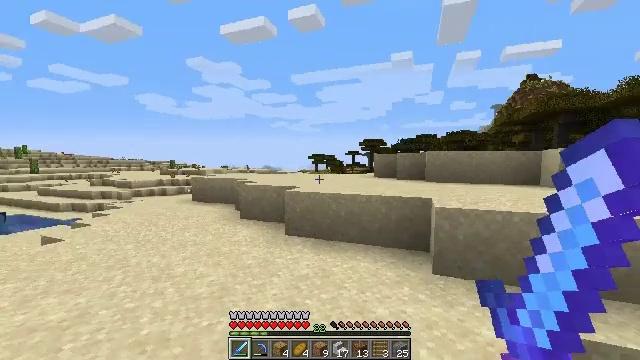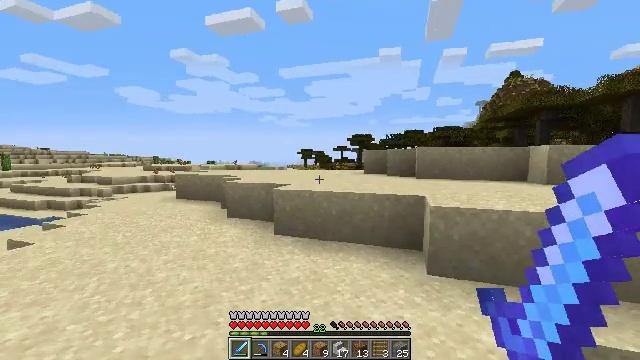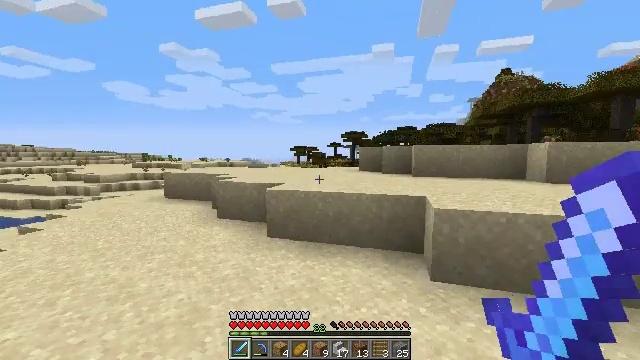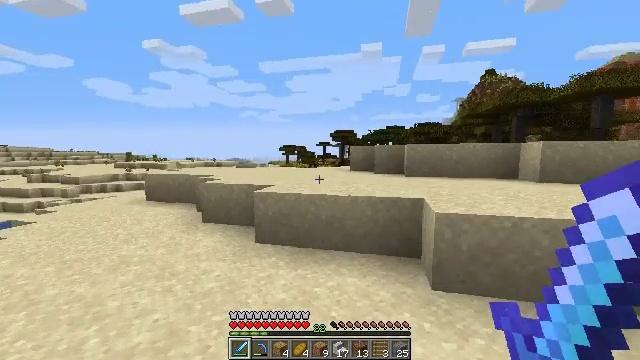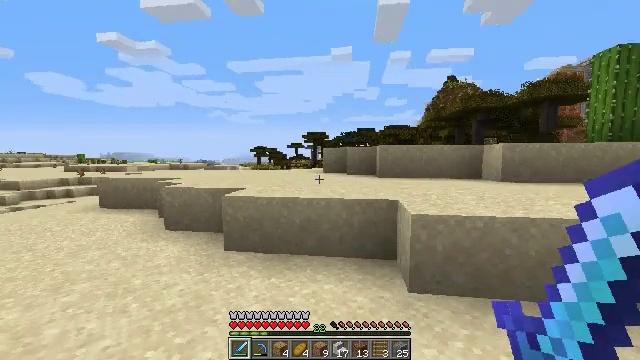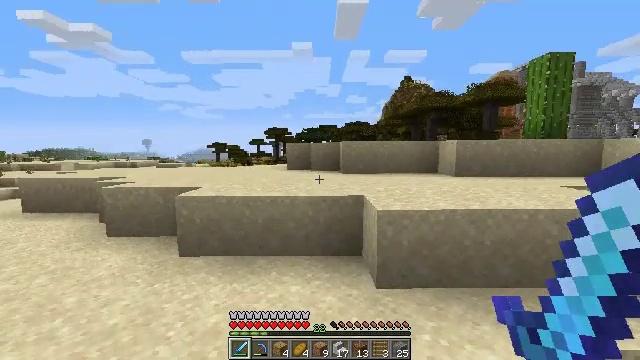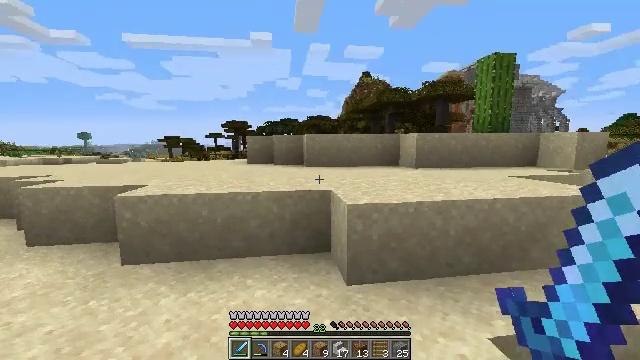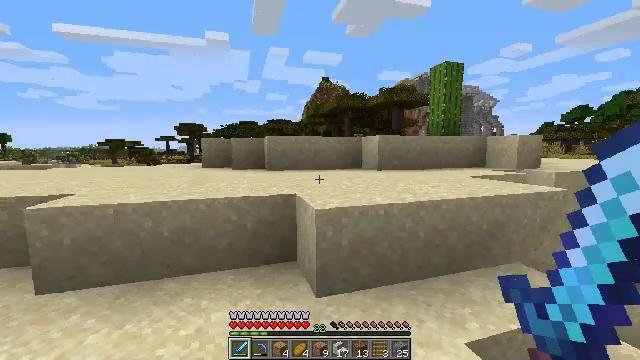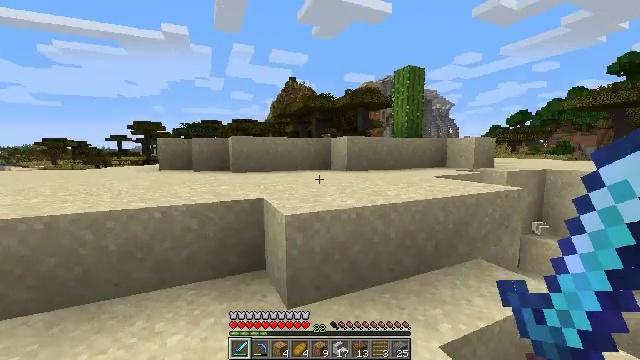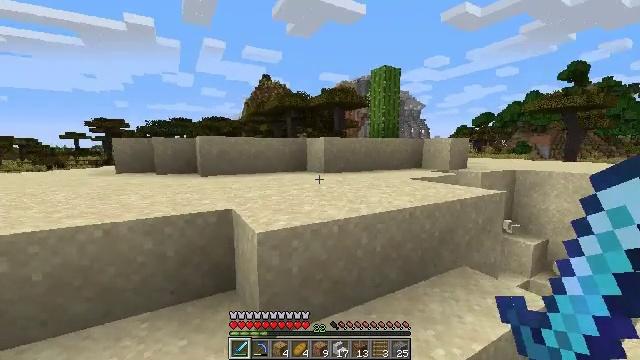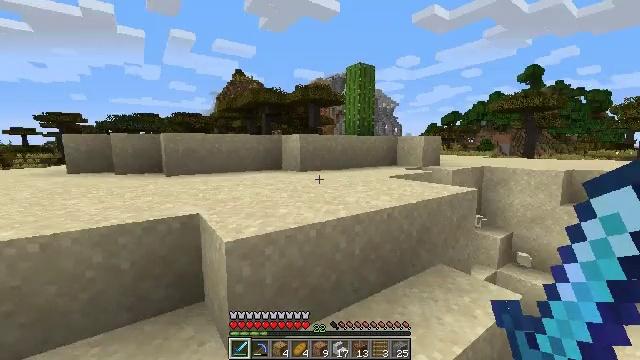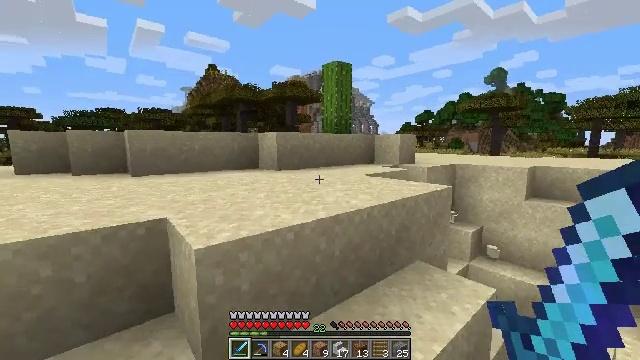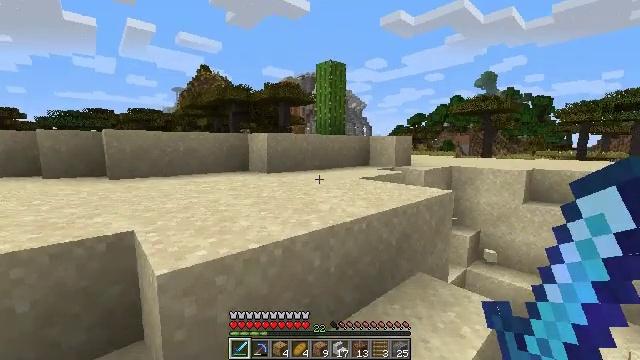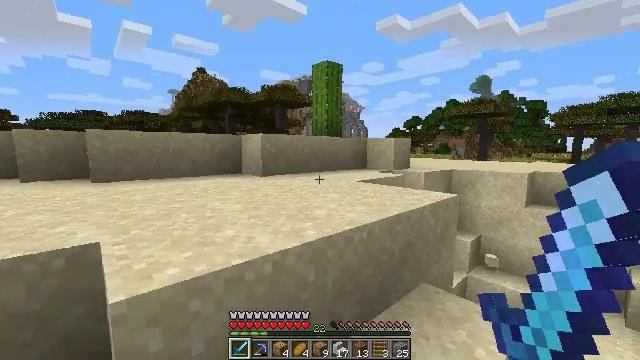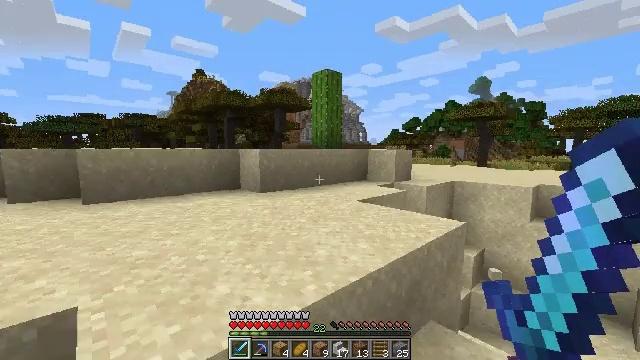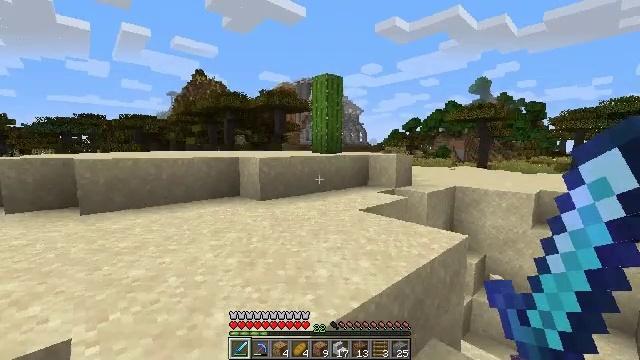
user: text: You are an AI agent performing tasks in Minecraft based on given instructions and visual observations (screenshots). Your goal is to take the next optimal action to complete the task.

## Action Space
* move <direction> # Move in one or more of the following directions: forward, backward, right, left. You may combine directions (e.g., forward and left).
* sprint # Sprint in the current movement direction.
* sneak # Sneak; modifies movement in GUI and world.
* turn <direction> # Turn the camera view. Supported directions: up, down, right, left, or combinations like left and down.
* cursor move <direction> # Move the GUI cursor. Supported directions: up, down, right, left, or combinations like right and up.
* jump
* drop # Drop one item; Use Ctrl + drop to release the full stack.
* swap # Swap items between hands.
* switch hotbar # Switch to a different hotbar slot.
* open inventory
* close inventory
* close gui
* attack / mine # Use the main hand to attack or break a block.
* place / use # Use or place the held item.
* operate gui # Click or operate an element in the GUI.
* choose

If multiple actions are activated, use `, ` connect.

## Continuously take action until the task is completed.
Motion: motion action
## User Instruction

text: Drop an iron nugget.
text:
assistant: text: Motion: move forward, turn right
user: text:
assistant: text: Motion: move forward, turn right
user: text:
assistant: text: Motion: move forward, turn right
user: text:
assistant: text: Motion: move forward, turn right
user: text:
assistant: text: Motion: move forward, turn right
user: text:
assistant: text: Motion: move forward, turn right and down
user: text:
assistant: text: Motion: move forward, turn right
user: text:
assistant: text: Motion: move forward, turn right
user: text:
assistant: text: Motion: move forward, turn right
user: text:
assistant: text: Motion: move forward, turn right
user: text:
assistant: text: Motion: move forward, turn right
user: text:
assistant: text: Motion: move forward, turn right
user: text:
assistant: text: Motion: move forward
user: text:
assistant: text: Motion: move forward, jump
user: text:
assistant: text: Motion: move forward, jump
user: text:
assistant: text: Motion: move forward, jump
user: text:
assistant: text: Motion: move forward, jump
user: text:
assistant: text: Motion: move forward, jump
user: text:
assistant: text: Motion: move forward
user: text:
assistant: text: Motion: move forward
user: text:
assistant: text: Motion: move forward
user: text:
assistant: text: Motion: move forward, turn right and down
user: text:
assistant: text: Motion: move forward, turn right and down
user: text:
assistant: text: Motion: move forward, turn right and down
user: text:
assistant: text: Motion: move forward, turn right and down
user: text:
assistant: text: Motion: move forward
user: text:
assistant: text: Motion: move forward, turn right and down
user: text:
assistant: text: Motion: move forward, turn right and down
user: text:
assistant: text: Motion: move forward, turn down
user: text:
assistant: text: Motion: move forward, turn left and down